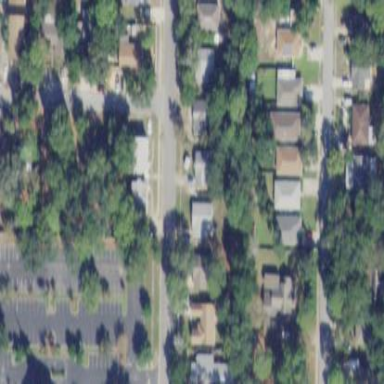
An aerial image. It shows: Single-family residential area.